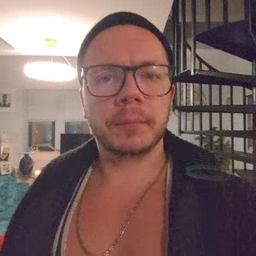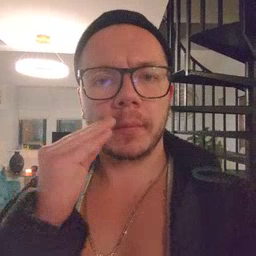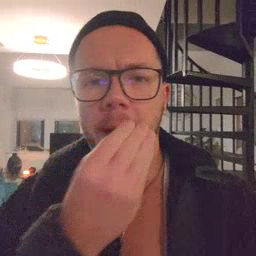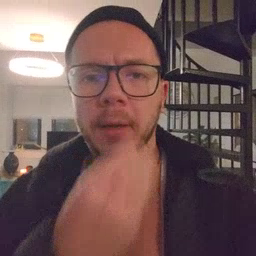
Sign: napkin